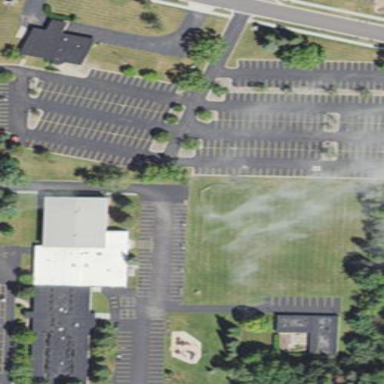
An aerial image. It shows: Parking area with surface.